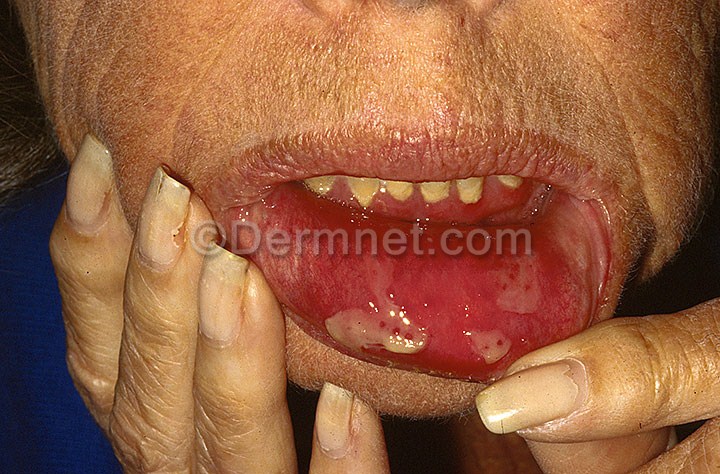
Disease: Bullous Disease Photos